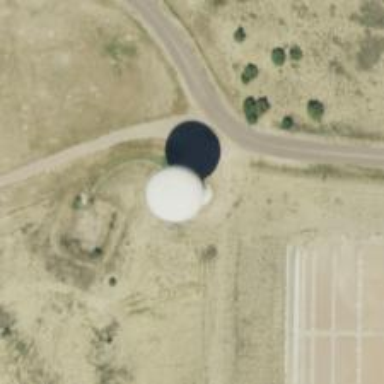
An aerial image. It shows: Water tower that is man-made.